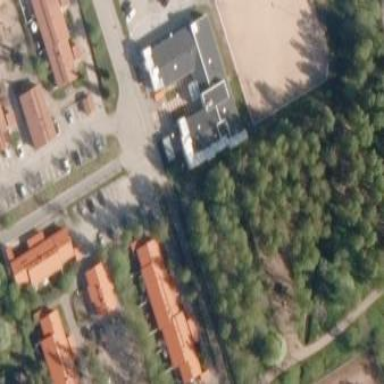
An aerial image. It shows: Public building.